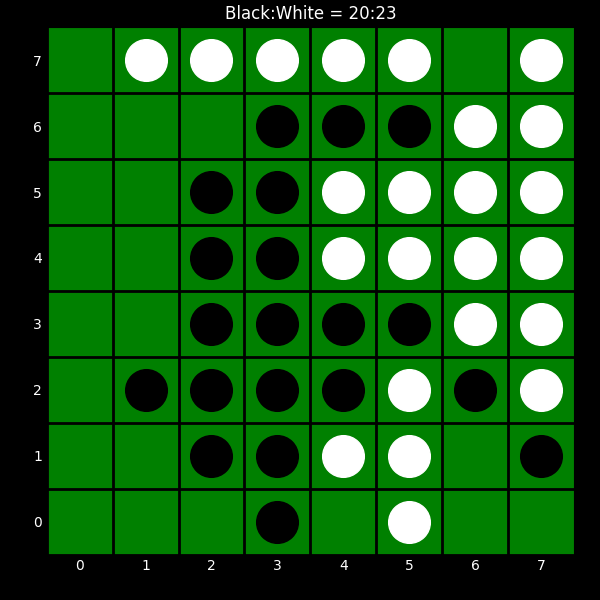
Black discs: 20
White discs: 23